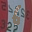
Label: 6